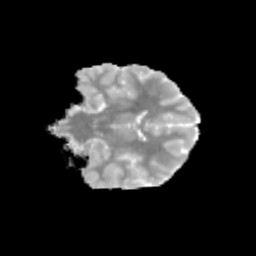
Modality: MD
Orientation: coronal
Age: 12
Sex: female
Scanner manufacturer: siemens
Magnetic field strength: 3 T
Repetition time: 3.8 s
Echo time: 0.07 s